Field crop: maize
Growth stage: 2
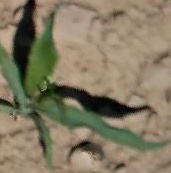
Species: maize